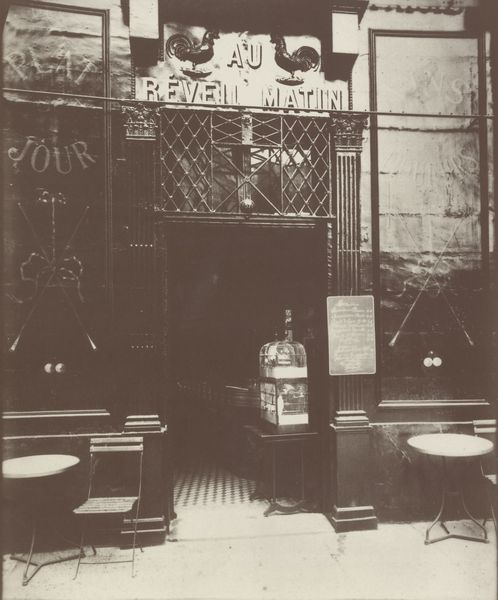
Titel: »Au Rèveil Matin«, Paris
Künstler: Jean Eugène Auguste Atget
Schlagwörter: schatten, bar, fenster, frankreich, licht, schwarz, stuhl, stühle, säulen, tisch, tische, tür, weiss, sockel, möbel, morgen, gitter, boden, fassade, pilaster, tafel, klappstuhl, foto, fotografie, eingang, fliesen, gaststätte, kapitelle, photo, karte, kanneluren, stange, hahn, vogelkäfig, hähne, bistro, au reveil matin, jour